Question: Below is my xaml code :
'''
<Window x:Class="ScoresBank.MainWindow"
xmlns="http://schemas.microsoft.com/winfx/2006/xaml/presentation"
xmlns:x="http://schemas.microsoft.com/winfx/2006/xaml"
Title="MainWindow">
<DockPanel LastChildFill="True">
<WrapPanel DockPanel.Dock="Top">
<ToolBar Height="25"></ToolBar>
</WrapPanel>
<WrapPanel DockPanel.Dock="Bottom">
<StatusBar Name="stbBottom" Height="25"
BorderThickness="2"
BorderBrush="Black">Example</StatusBar>
</WrapPanel>
<StackPanel DockPanel.Dock="Left">
<DockPanel LastChildFill="True">
<WrapPanel DockPanel.Dock="Top">
<Button Name="btnBrowseTags">TAGS</Button>
<Button Name="btnBrowseTitles">TITLES</Button>
</WrapPanel>
<ComboBox DockPanel.Dock="Top" Name="cbxCategory">
Example
</ComboBox>
<WrapPanel DockPanel.Dock="Bottom">
<TextBox Name="txtKeyword"></TextBox>
<Button Name="btnFind">Find</Button>
</WrapPanel>
<ListBox Name="lbxBrowse">
</ListBox>
</DockPanel>
</StackPanel>
<StackPanel DockPanel.Dock="Right">
<Button>Example</Button>
</StackPanel>
<Canvas>
</Canvas>
</DockPanel>
'''
And this is my current layout view :
So, what I mean with filling the container are :
1. Making lbxBrowse to fill the mid-space of the DockPanel inside the left StackPanel.
2. Making txtKeyword to fill the WrapPanel.
3. Making stbBottom to fill the WrapPanel.
What I've tried :
1. It seems i've put them in a DockPanel with LastChildFill="True". But it seems doesn't work.
2. I don't know about this, since it's not possible to put it into a DockPanel first.
3. I don't know anything about this.
I don't use fixed size, since I need them to keep neat even when resized in multiple screen resolution. The fixed size on 'ToolBar' and 'StatusBar' seems required, otherwise, the text will be unseen.
P.S. If possible, I prefer the solution to be XAML code, rather than the C# code. Otherwise, C# code is fine too.
Thank you.
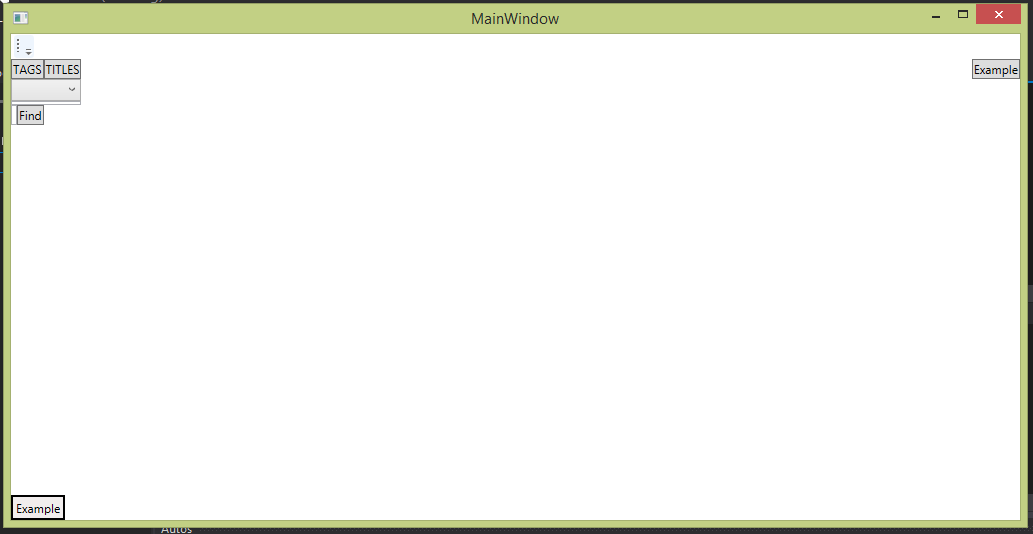
Answer: You should use a 'Grid'. It is more easier to configure. Here is an example (I don't know exactly how you want to setup your layout).
'''
<Window x:Class="SampleWpf.MainWindow"
xmlns="http://schemas.microsoft.com/winfx/2006/xaml/presentation"
xmlns:x="http://schemas.microsoft.com/winfx/2006/xaml"
Title="MainWindow" Height="400" Width="600">
<Grid>
<Grid.RowDefinitions>
<RowDefinition Height="Auto" />
<RowDefinition Height="Auto" />
<RowDefinition Height="*" />
<RowDefinition Height="Auto" />
</Grid.RowDefinitions>
<Grid.ColumnDefinitions>
<ColumnDefinition Width="Auto" />
<ColumnDefinition Width="Auto" />
<ColumnDefinition Width="*" />
</Grid.ColumnDefinitions>
<Button Margin="5" Content="TAGS"
Grid.Column="0" Grid.Row="0" />
<Button Margin="5" Content="TITLES"
Grid.Column="1" Grid.Row="0" />
<Button Margin="5" Content="EXAMPLES"
Grid.Column="2" Grid.Row="0"
HorizontalAlignment="Right"/>
<ComboBox Margin="5"
Grid.Column="0" Grid.ColumnSpan="2" Grid.Row="1" />
<ListBox Margin="5"
Grid.Column="2" Grid.Row="1" Grid.RowSpan="2" />
<Button Margin="5" Content="EXAMPLE"
Grid.Column="2" Grid.Row="3" HorizontalAlignment="Left" />
</Grid>
</Window>
'''
And the result:

With a grid you can set the height and the width of the columns and rows to a specific value (in points, pixels, cm, etc.), to column content ('Auto') or proportional to the grid (with '*').